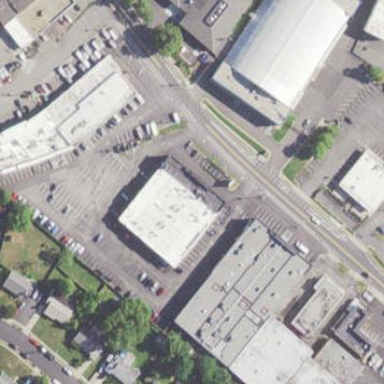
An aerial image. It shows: Retail building.